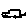
Label: car